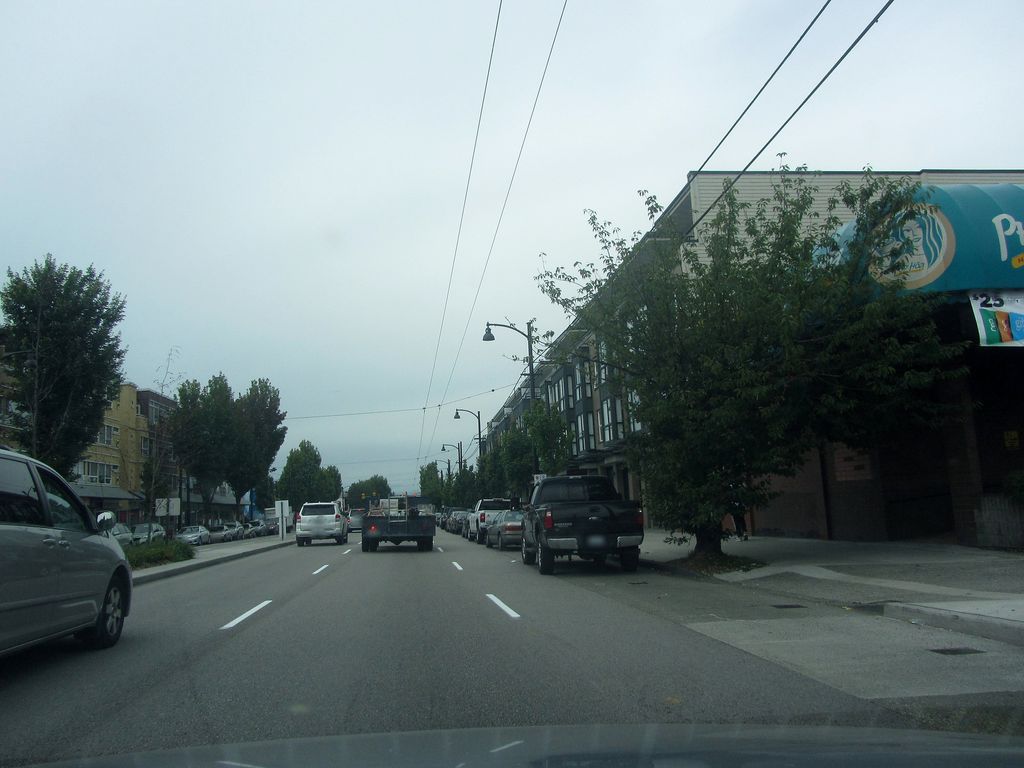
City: vancouver